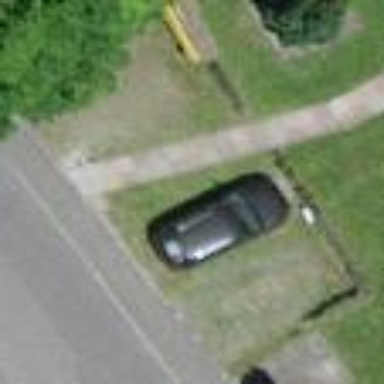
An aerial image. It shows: Street side parking area.